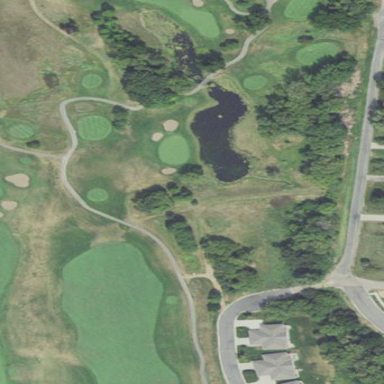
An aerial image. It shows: Rough area in golf course.